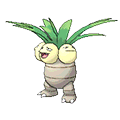
Pok\u00e9mon: exeggutor